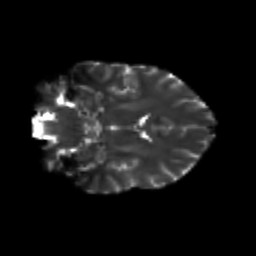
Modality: T2w
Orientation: coronal
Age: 18
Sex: female
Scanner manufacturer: siemens
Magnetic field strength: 3 T
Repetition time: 3.5 s
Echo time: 0.125 s